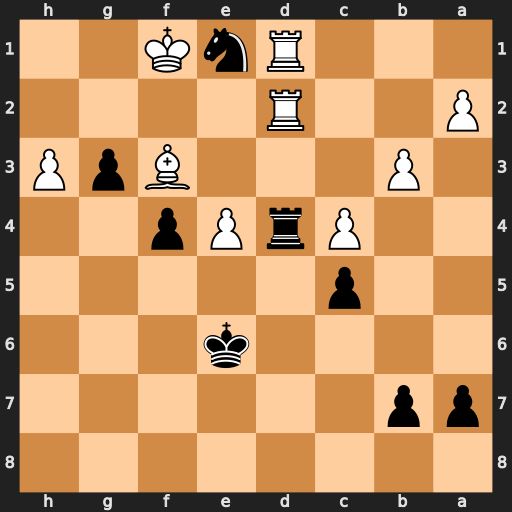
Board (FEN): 8/pp6/4k3/2p5/2PrPp2/1P3BpP/P2R4/3RnK2
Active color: b
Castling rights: -
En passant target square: -
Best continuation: Nxf3 Rxd4 cxd4 Ke2 Ng5